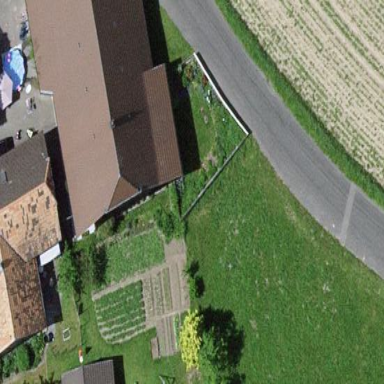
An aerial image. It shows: Farm building.